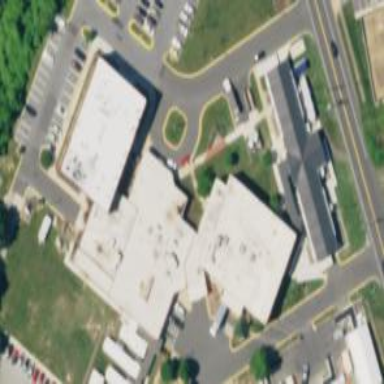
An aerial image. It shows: Hospital building.